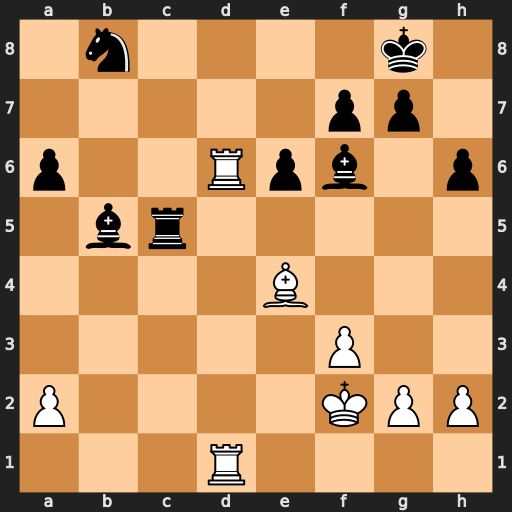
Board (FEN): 1n4k1/5pp1/p2Rpb1p/1br5/4B3/5P2/P4KPP/3R4
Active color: w
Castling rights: -
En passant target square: -
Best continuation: Rd8+ Bxd8 Rxd8+ Be8 Rxe8#